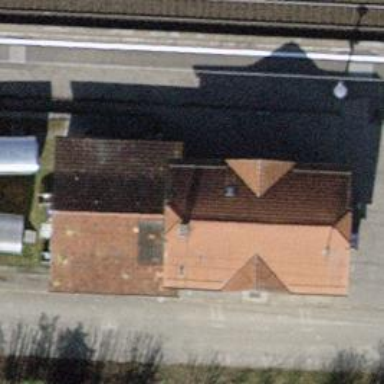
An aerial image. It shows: Shed building.